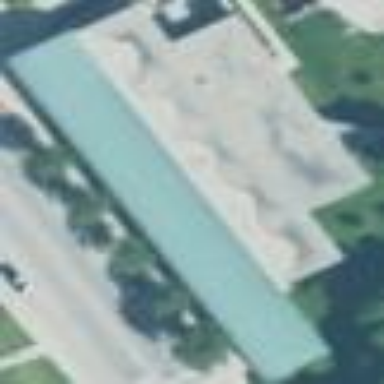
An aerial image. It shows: Public library building.